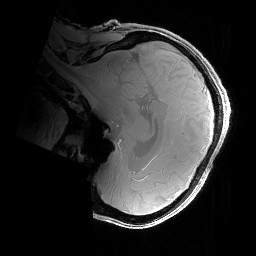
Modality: PDw
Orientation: sagittal
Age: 29
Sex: male
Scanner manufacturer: siemens
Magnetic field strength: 6.98 T
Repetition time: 1.3 s
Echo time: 0.00231 s